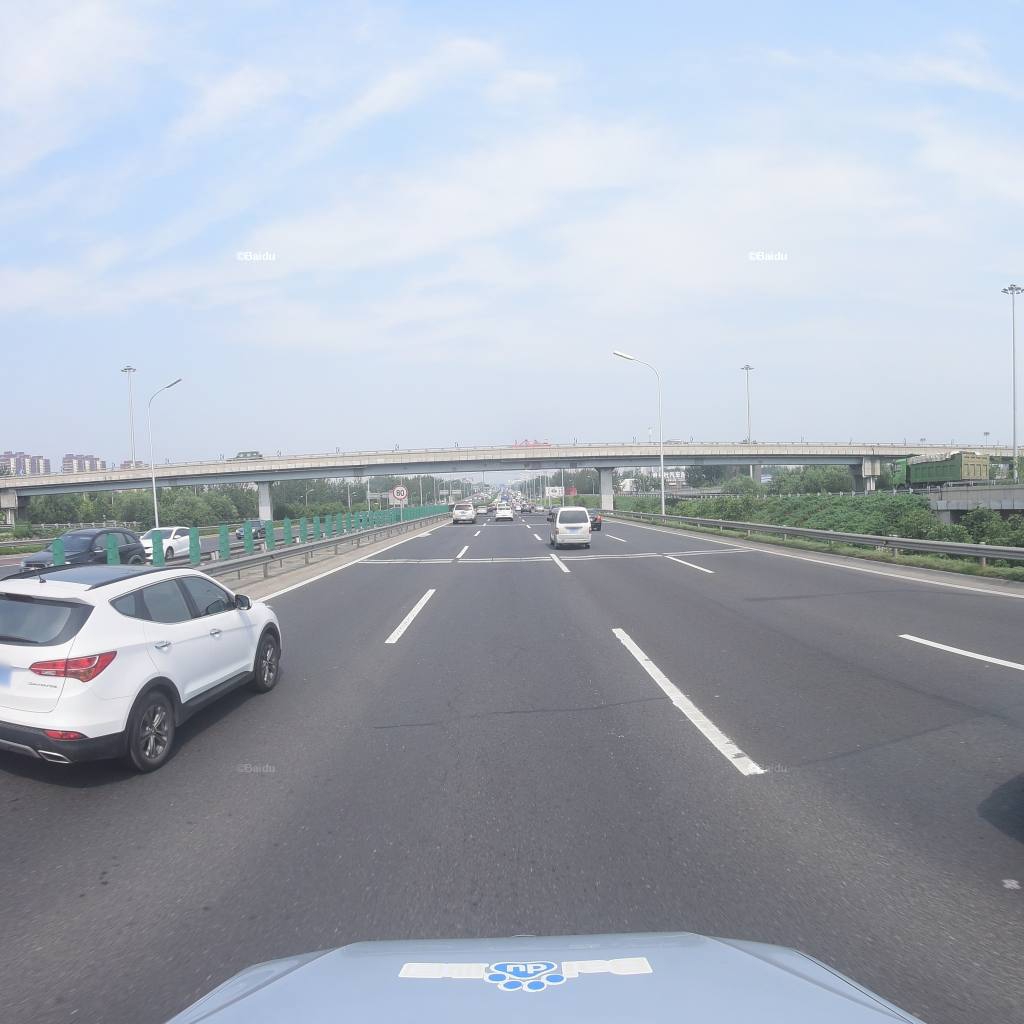
Region: Fengtai
Road damage annotations: transverse patch, transverse patch, longitudinal patch